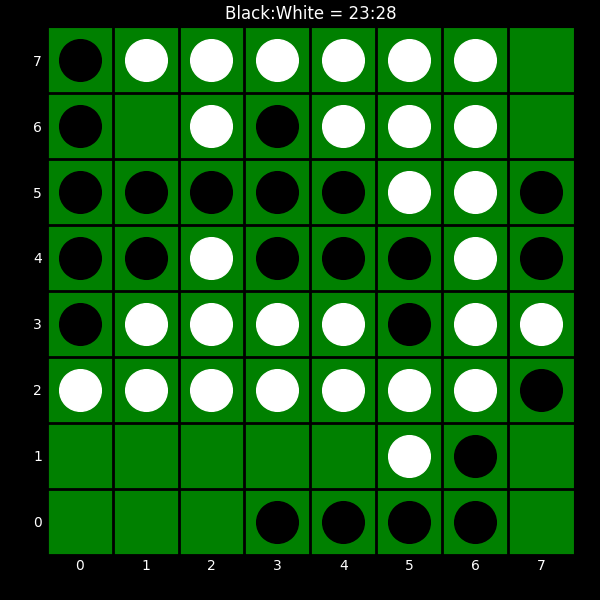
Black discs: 23
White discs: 28